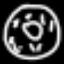
Label: donut